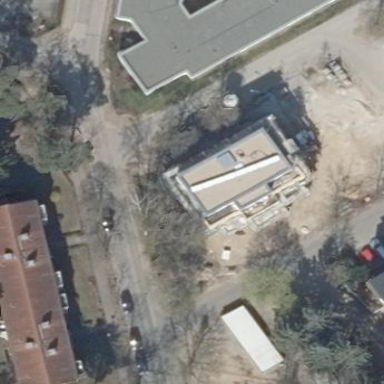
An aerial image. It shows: Building with gabled roof.